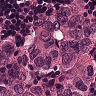
Metastatic tissue present: yes